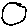
Label: circle